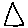
Label: triangle